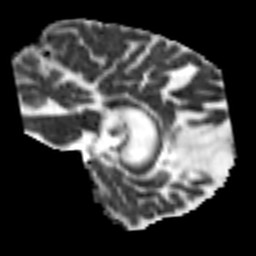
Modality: MD
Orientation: sagittal
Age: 70
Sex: female
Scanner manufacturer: siemens
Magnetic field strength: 3 T
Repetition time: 7.3 s
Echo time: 0.087 s